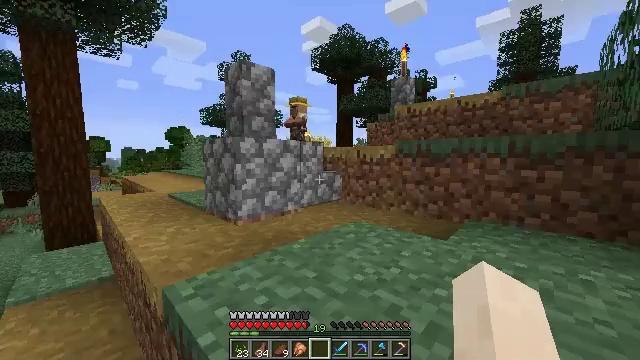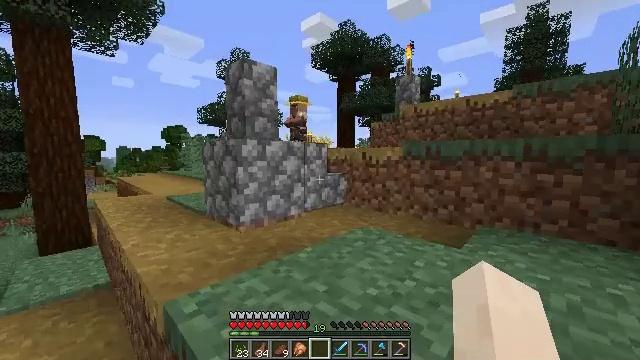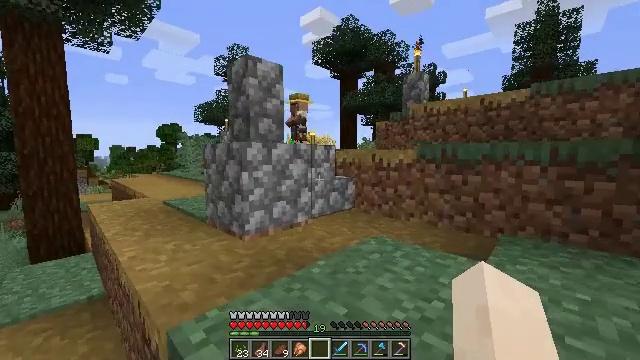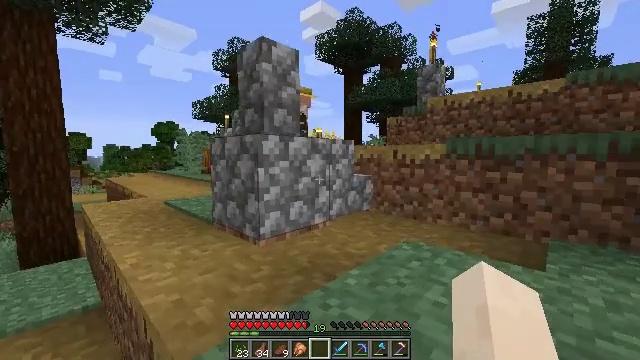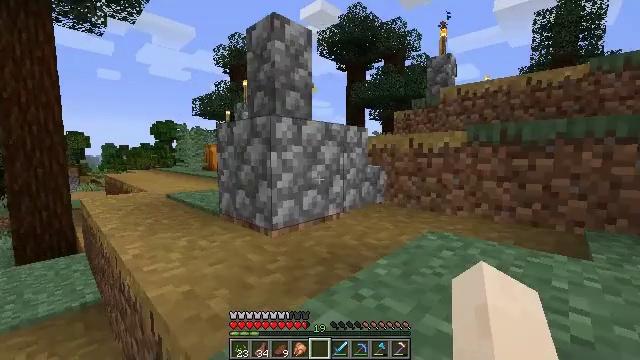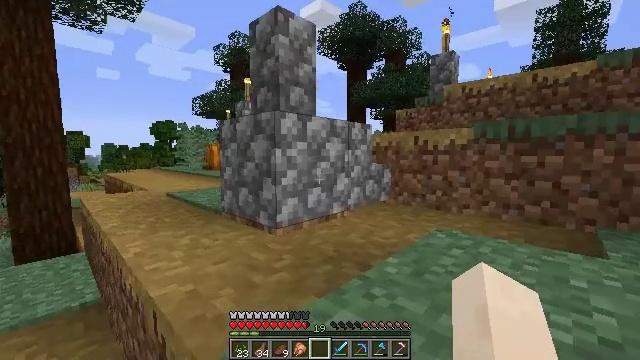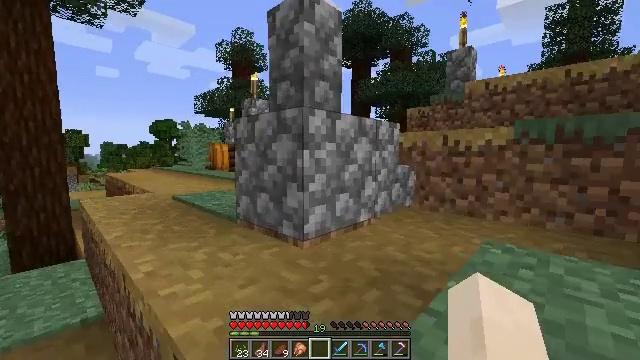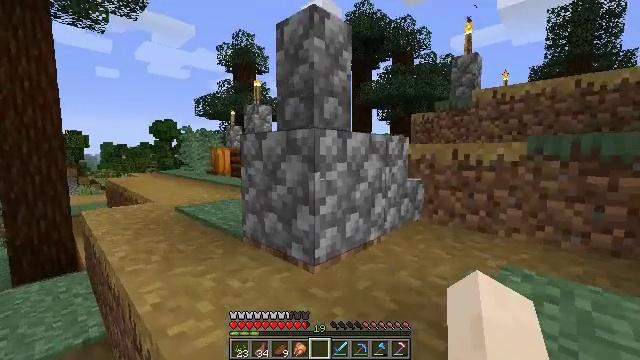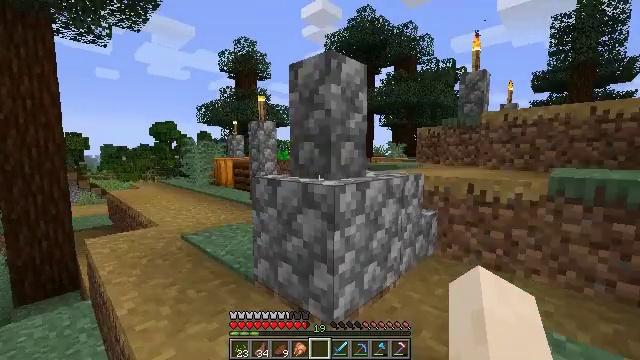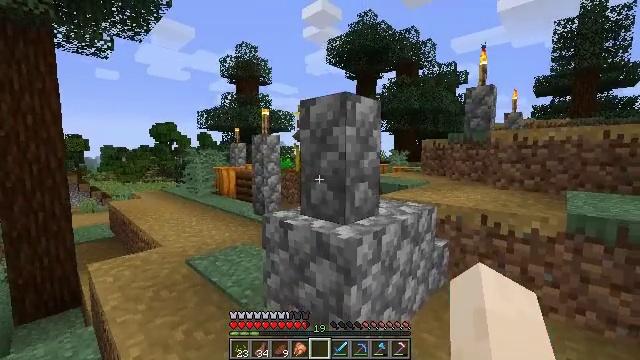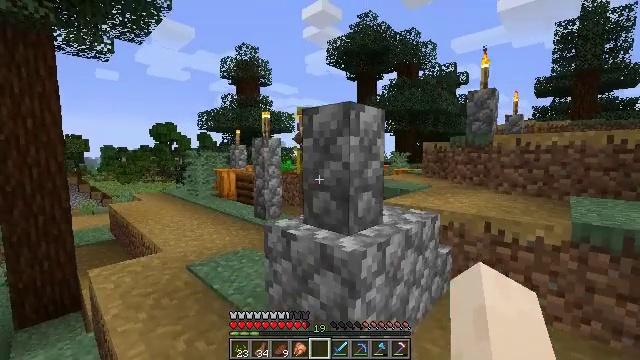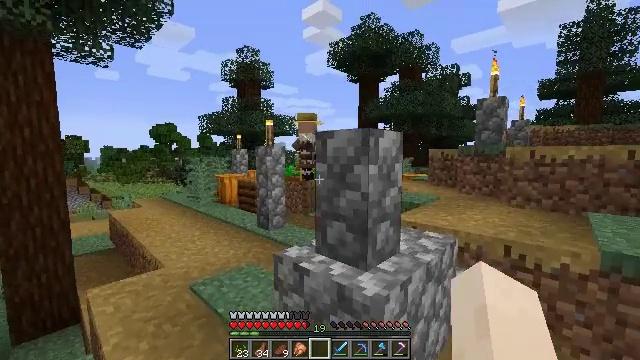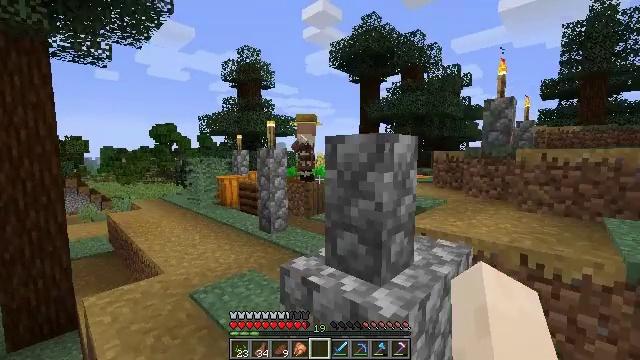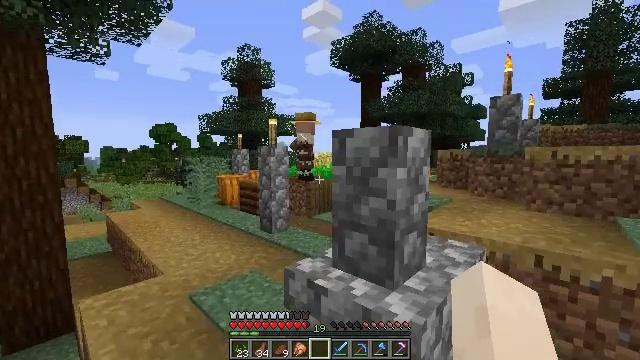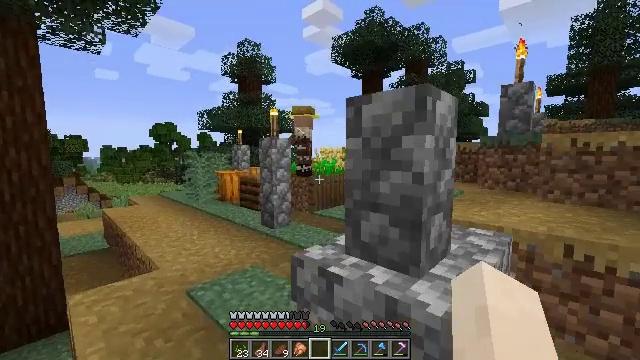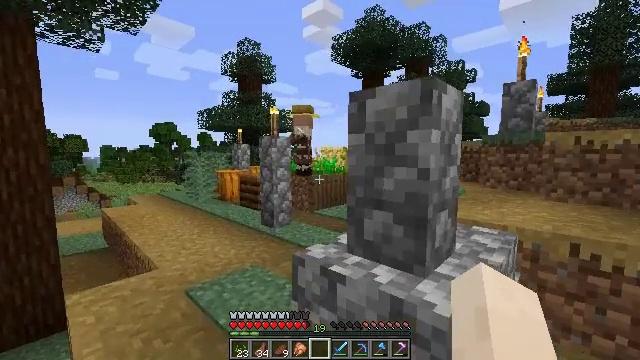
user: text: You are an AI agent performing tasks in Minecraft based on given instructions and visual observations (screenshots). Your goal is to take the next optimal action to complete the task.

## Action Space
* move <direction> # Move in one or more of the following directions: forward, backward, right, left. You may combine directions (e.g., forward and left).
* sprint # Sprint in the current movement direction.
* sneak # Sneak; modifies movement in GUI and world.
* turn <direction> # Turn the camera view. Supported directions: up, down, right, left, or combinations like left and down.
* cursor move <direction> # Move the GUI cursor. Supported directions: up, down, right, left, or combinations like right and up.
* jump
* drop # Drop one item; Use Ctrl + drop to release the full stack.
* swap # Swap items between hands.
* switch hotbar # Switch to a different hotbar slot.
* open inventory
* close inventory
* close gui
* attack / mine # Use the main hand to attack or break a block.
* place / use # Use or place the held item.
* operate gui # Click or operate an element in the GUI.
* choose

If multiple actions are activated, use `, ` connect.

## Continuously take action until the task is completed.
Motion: motion action
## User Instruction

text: Get wheat from the farmland.
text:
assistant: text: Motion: move forward, jump
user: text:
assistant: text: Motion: move forward, jump
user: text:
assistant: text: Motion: move forward, jump
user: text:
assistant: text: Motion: move forward, jump
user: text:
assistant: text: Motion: move forward, sprint, jump
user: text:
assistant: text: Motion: move forward, sprint, jump
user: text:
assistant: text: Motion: move forward, sprint, jump
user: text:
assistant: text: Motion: move forward, sprint, jump
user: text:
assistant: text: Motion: move forward, jump
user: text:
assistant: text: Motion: move forward, jump
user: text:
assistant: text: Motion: move forward, jump
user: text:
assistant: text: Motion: move forward, jump
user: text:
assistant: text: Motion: move forward, jump
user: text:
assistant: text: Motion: move forward, jump
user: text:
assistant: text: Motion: move forward, sprint, jump
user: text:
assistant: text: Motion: move forward, sprint, jump
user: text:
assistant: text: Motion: move forward, sprint, jump
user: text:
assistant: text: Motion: move forward, sprint, jump
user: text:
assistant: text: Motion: move forward, jump
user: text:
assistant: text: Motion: move forward, turn right, jump
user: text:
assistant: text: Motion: move forward, turn right, jump
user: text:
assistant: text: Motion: move forward, turn right, jump
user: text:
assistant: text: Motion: move forward, jump
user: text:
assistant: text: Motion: move forward, jump
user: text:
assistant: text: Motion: move forward, jump
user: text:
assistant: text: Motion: move forward, sprint, turn right and down, jump
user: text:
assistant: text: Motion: move forward, sprint, turn right and down, jump
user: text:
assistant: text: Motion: move forward, turn right and down, jump
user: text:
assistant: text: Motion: move forward, turn right and down, jump
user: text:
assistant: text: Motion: move forward, turn right, jump